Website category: auto
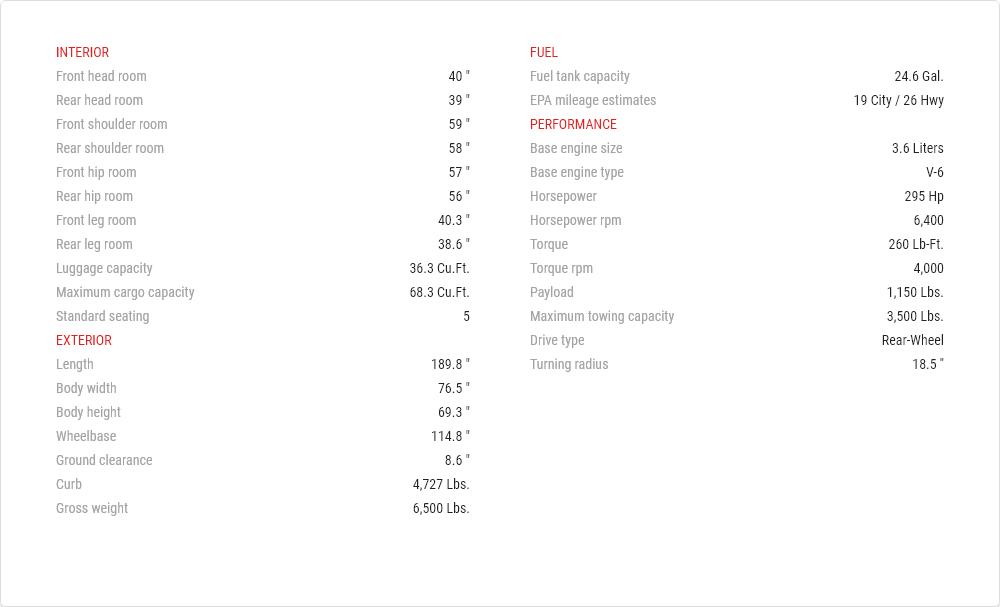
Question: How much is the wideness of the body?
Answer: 76.5 "

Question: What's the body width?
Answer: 76.5 "

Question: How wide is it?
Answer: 76.5 "

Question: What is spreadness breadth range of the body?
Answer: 76.5 "

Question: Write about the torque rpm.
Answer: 4,000

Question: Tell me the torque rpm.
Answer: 4,000

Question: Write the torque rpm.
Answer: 4,000

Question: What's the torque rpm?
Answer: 4,000

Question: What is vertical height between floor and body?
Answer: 8.6 "

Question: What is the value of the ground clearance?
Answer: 8.6 "

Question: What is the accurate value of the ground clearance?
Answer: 8.6 "

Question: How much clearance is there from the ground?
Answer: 8.6 "

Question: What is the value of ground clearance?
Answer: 8.6 "

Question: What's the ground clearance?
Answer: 8.6 "

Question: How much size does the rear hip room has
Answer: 56 "

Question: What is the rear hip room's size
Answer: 56 "

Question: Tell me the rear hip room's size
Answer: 56 "

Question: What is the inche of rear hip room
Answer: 56 "

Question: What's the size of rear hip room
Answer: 56 "

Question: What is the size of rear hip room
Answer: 56 "

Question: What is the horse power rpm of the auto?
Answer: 6,400

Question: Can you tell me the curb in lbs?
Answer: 4,727 lbs.

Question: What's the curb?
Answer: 4,727 lbs.

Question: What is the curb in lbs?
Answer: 4,727 lbs.

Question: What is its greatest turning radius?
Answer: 18.5 ''

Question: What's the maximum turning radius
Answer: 18.5 ''

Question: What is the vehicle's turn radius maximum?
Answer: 18.5 ''

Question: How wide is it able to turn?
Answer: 18.5 ''

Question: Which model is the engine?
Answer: V-6

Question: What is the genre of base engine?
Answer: V-6

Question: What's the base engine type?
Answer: V-6

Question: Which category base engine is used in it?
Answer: V-6

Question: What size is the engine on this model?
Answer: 3.6 liters

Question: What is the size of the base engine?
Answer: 3.6 liters

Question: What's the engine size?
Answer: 3.6 liters

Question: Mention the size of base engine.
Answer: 3.6 liters

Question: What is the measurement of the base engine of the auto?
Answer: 3.6 liters

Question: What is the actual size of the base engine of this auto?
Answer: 3.6 liters

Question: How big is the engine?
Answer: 3.6 liters

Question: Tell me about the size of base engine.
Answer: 3.6 liters

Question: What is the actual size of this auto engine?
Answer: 3.6 liters

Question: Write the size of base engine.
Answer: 3.6 liters

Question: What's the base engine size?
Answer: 3.6 liters

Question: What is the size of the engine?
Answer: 3.6 liters

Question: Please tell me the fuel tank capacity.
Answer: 24.6 gal.

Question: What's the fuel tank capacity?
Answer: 24.6 gal.

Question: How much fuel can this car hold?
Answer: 24.6 gal.

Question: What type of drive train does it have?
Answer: rear-wheel

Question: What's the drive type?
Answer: rear-wheel

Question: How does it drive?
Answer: rear-wheel

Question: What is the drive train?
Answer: rear-wheel

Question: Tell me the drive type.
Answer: rear-wheel

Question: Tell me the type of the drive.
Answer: rear-wheel

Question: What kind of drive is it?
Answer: rear-wheel

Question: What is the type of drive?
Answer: rear-wheel

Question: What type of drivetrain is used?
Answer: rear-wheel

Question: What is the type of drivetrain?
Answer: rear-wheel

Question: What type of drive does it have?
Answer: rear-wheel

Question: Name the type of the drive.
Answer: rear-wheel

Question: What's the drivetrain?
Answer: rear-wheel

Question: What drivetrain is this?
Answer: rear-wheel

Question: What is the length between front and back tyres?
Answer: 114.8 "

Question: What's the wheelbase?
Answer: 114.8 "

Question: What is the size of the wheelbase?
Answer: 114.8 "